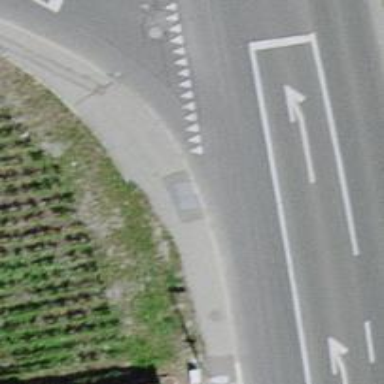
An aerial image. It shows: Asphalt sidewalk along the footway.